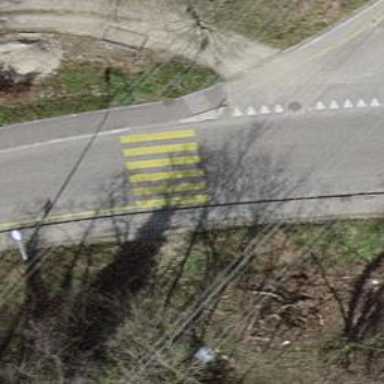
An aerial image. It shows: Marked zebra crossing on the road.